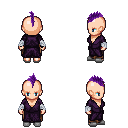
a pixel art fantasy rpg character, female body template, human, light skin, purple robe, robe skirt, purple mohawk hairstyle, white cloth bandages, white slippers, four views (front, back, left, right), 2x2 character sprite sheet, small pixel art, hard edges, no anti-aliasing